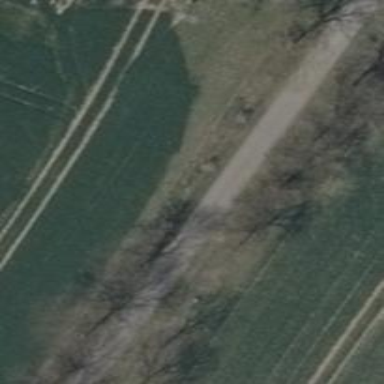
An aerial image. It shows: Row of trees in natural setting.